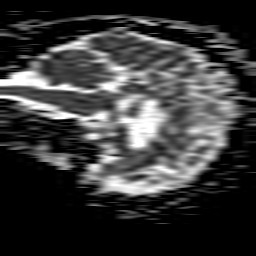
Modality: ADC
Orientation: sagittal
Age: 80
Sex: female
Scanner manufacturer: philips
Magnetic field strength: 1.5 T
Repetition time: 3.639 s
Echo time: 0.09255 s